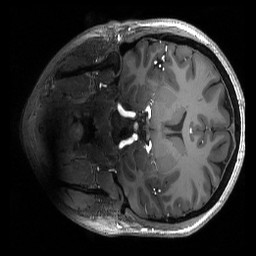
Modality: T1w
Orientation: coronal
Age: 22
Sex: female
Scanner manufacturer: siemens
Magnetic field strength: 6.98 T
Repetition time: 2.53 s
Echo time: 0.00176 s